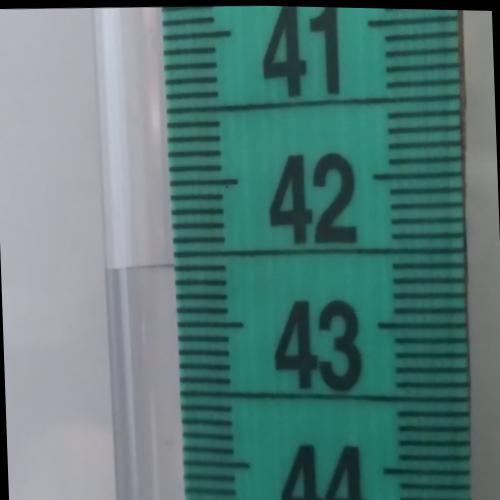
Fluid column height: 42.6 cm